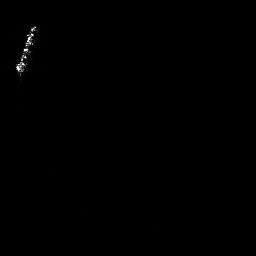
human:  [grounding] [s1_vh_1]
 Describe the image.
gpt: In the satellite image, there is  <ref>1 medium ship </ref> <box>[[4, 8, 13, 30, 0]]</box> located at top left.